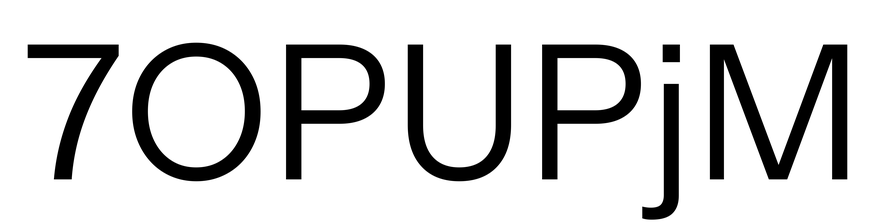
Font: InstrumentSans_Regular